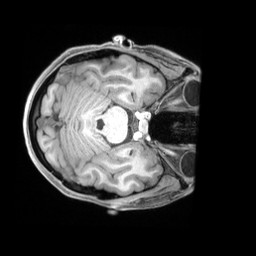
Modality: T1w
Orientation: axial
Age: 20
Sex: female
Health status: ill
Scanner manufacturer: siemens
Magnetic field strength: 3 T
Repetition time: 2.2 s
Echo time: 0.00218 s